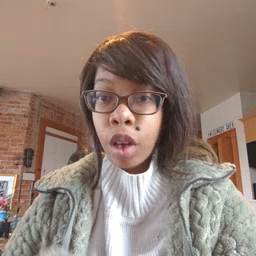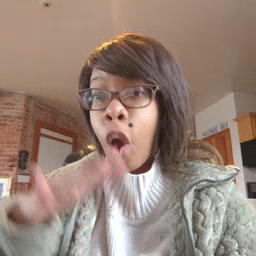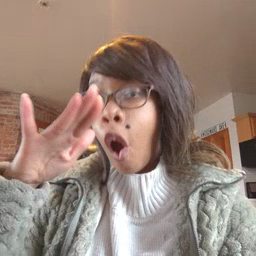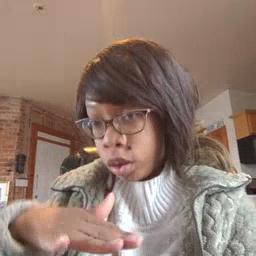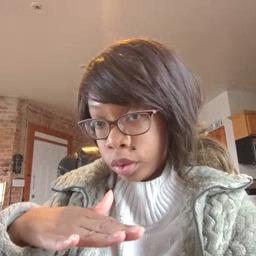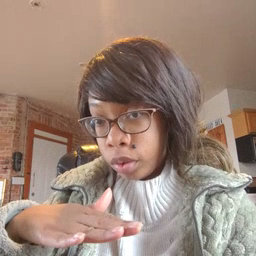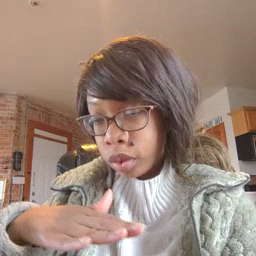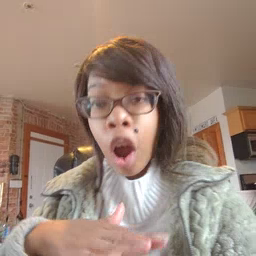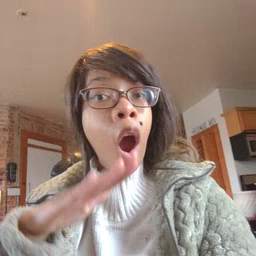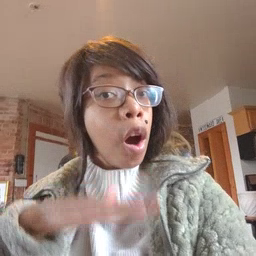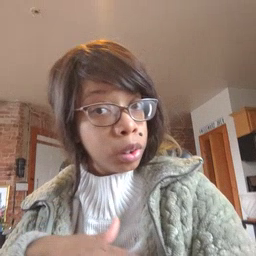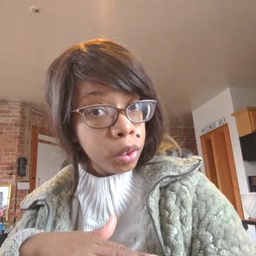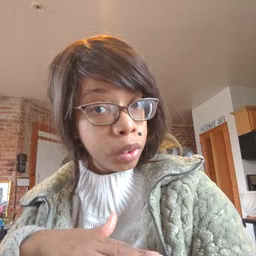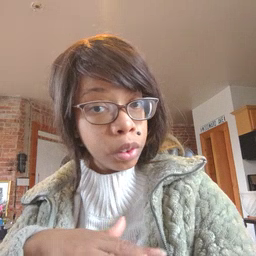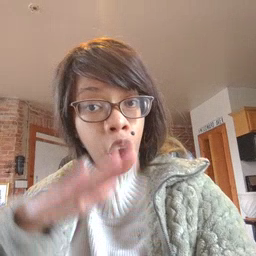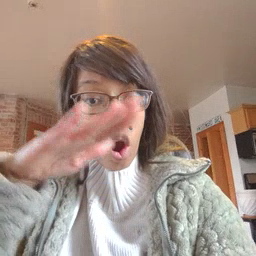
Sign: on